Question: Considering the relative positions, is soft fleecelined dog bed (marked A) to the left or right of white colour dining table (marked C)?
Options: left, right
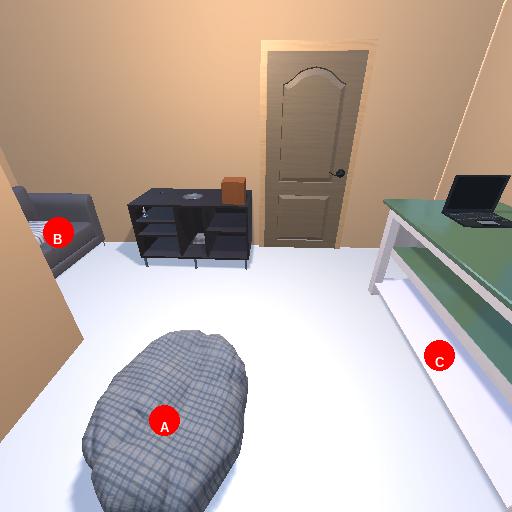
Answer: left